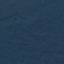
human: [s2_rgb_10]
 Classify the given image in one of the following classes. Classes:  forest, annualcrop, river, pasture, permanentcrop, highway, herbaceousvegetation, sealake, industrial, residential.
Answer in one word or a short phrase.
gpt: Forest